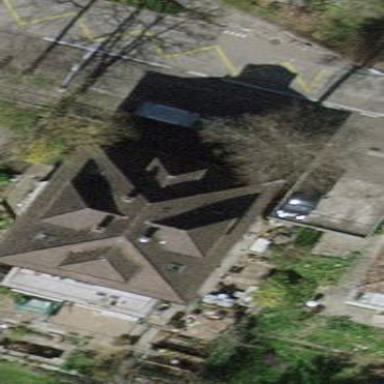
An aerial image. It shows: Detached building.